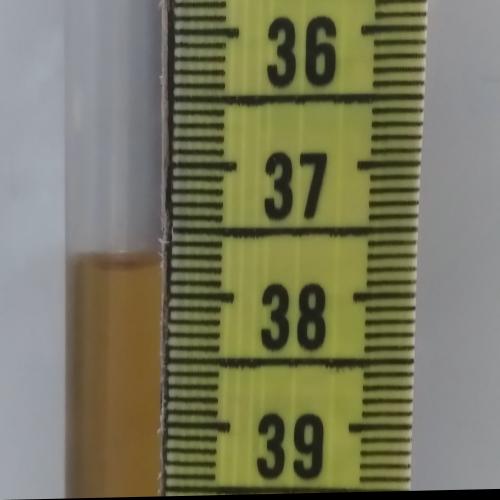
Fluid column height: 37.8 cm